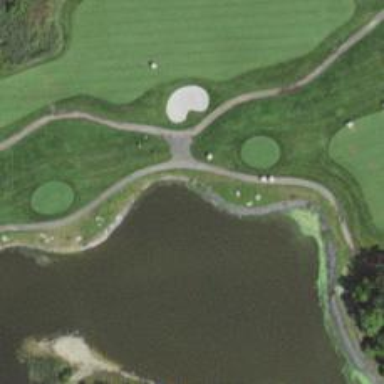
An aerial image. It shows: Golf cartpath that is also road path.